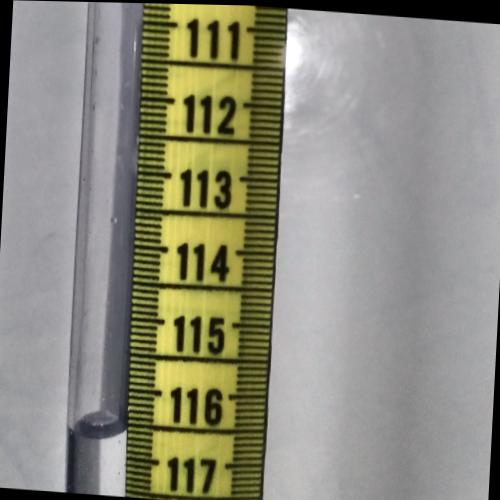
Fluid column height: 116.6 cm